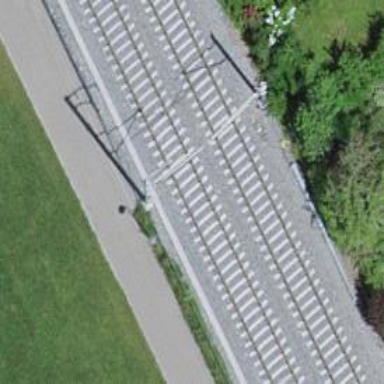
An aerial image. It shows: Railway switch.